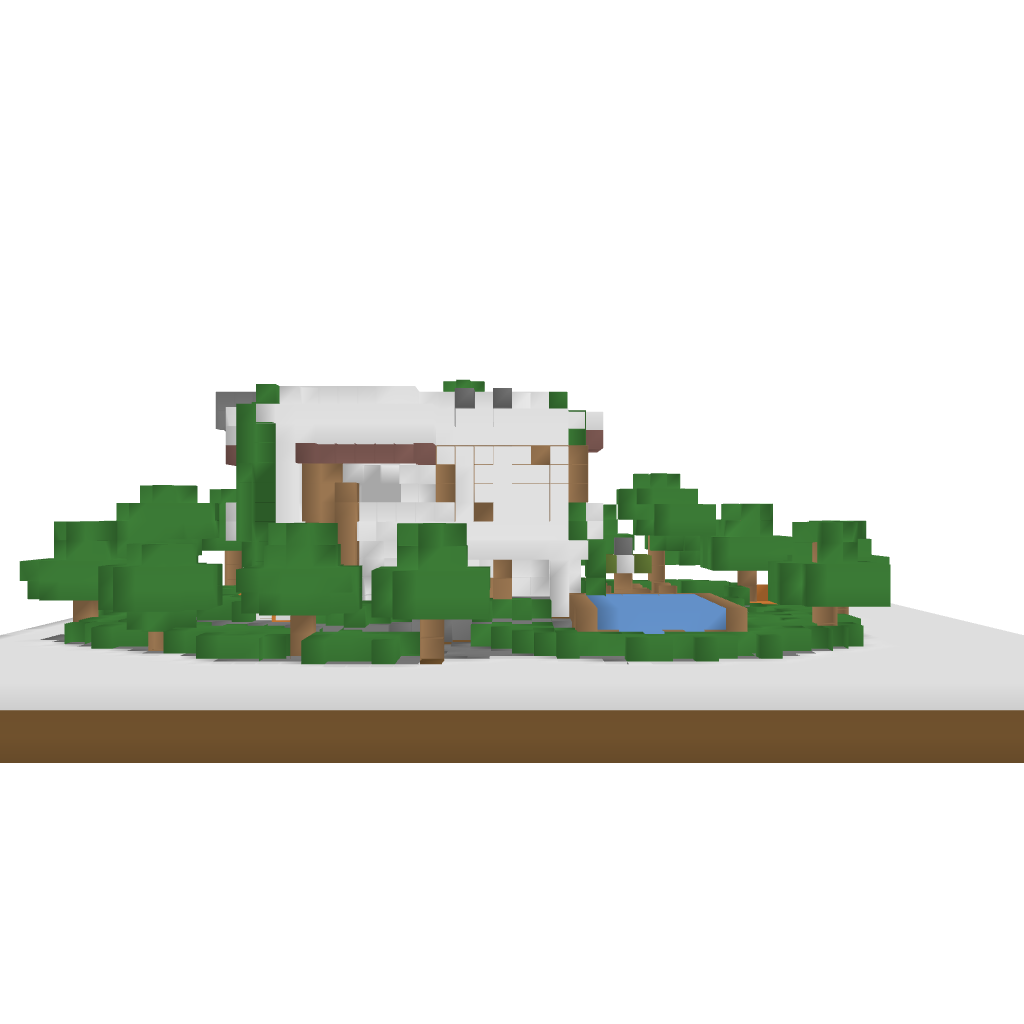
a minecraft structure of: Luxury House #5 good quality